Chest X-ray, AP view. Patient: 48 years old, sex F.
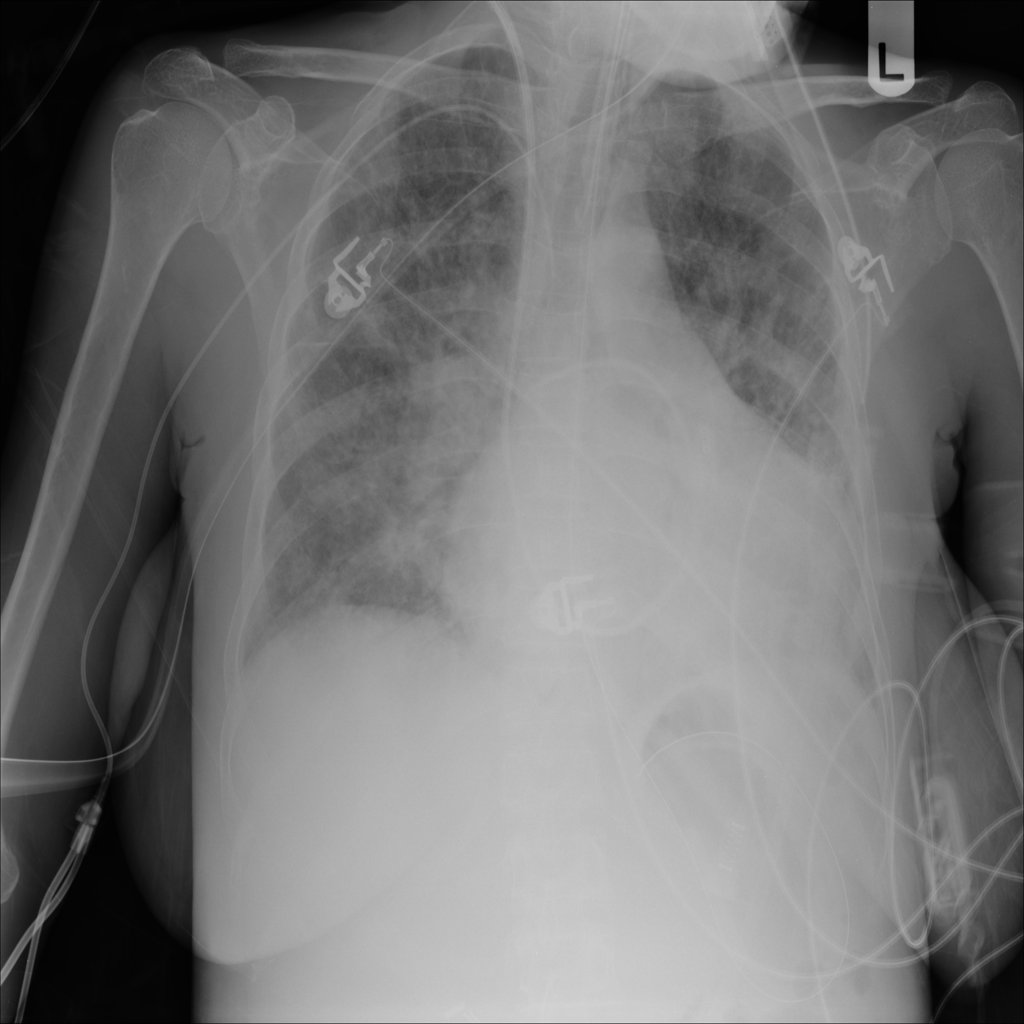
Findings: Infiltration